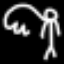
Label: angel